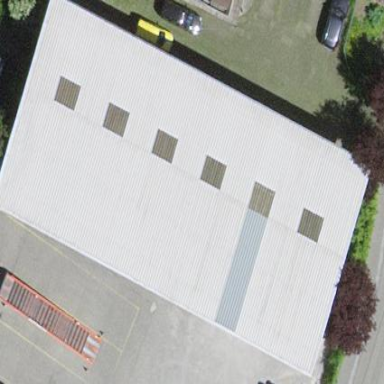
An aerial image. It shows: Industrial building.